Field crop: maize
Growth stage: 2
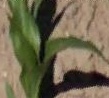
Species: maize